Question: I have a form without Title bar, but I want my Form still have border, like this:

Currently, I used a textbox then send it to back, my Form have 1px-border. I build tiny app, so I dont want write long code to draw border. Is there any simple way to do this:
Language: C#
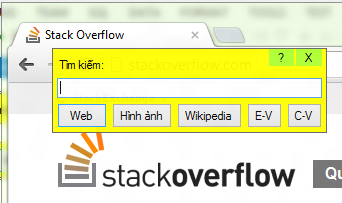
Answer: If you have removed title bar by setting ControlBox to false and FormBorderStyle to None
Then you can subscribe for Form.Paint event and use similar handler:
'''
private void Form1_Paint(object sender, PaintEventArgs e)
{
e.Graphics.DrawRectangle(new Pen(Color.Black, 3),
this.DisplayRectangle);
}
'''